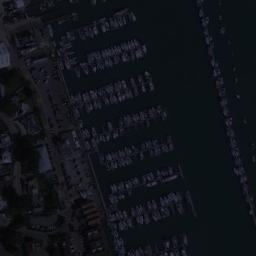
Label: harbor